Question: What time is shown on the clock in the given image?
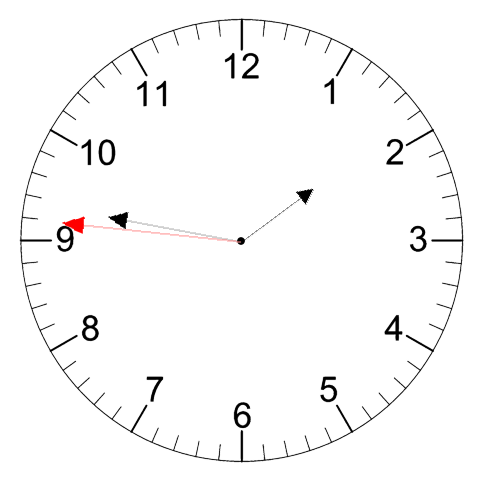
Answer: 01:46:46